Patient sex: F
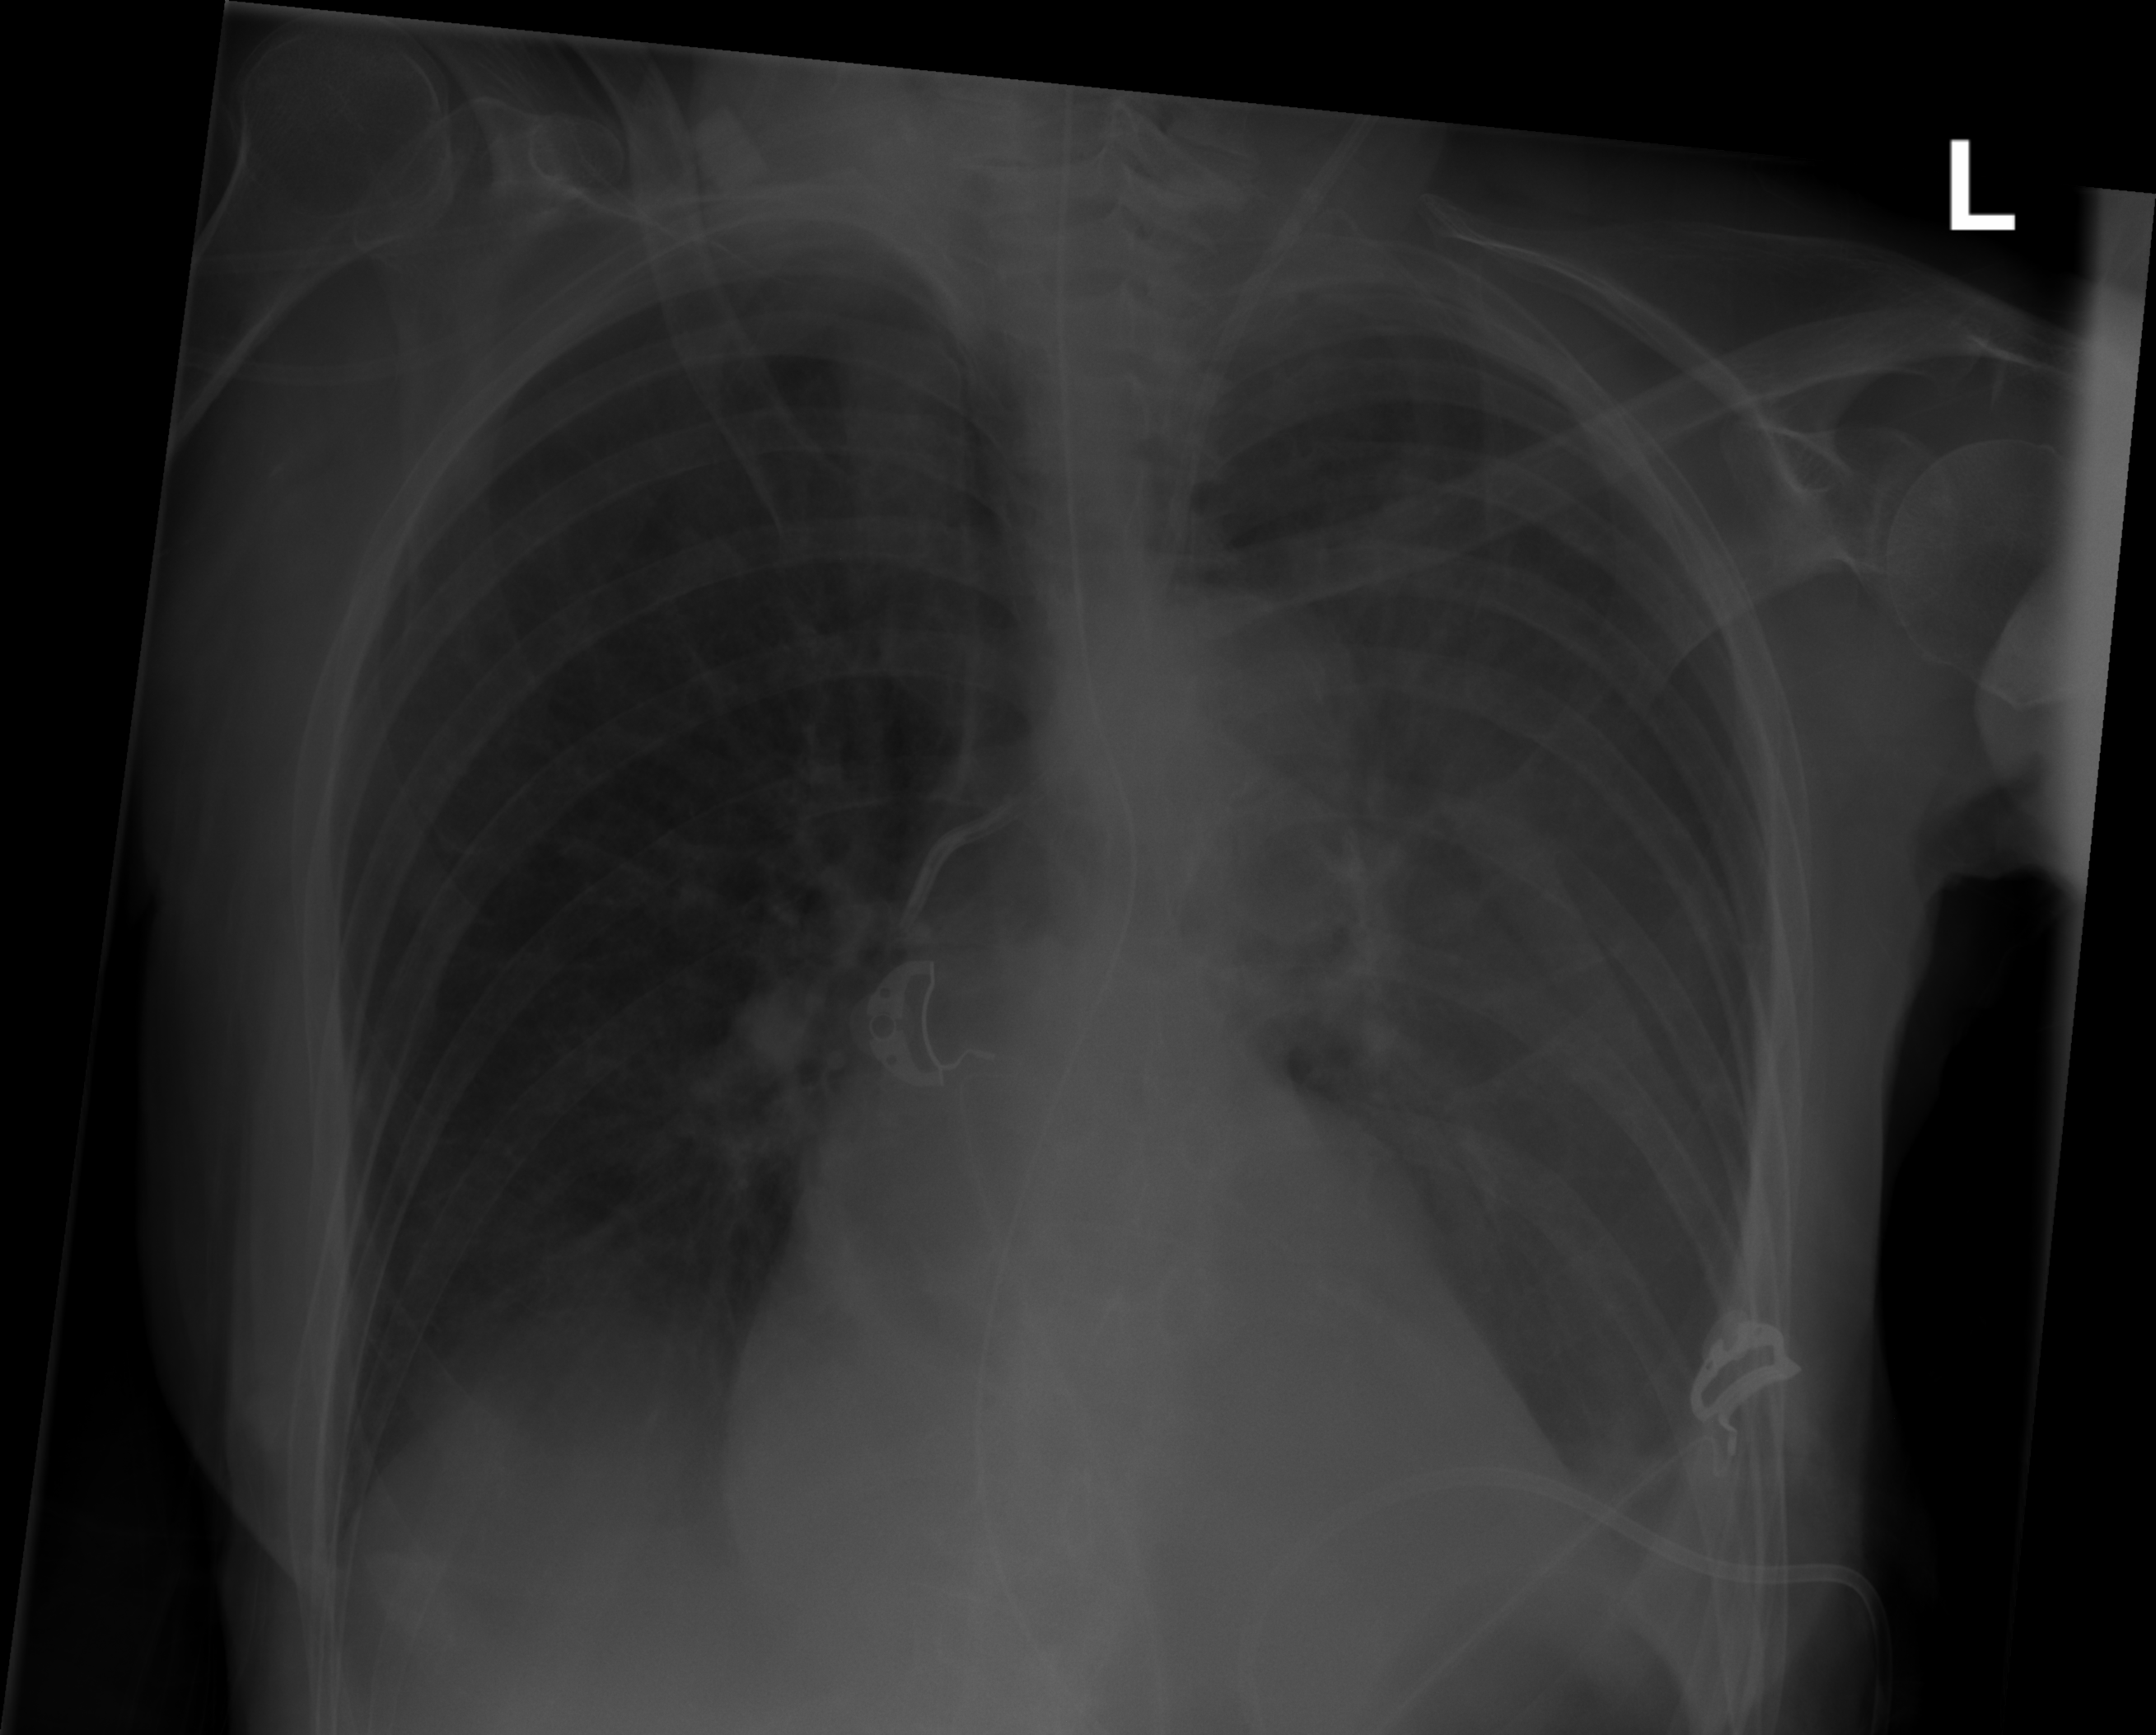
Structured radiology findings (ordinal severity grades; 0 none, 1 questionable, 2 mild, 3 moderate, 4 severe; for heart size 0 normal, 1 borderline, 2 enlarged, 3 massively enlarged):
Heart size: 2
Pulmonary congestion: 2
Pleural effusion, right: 0
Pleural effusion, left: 2
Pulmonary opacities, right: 0
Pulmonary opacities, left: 2
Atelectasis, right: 2
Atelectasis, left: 2